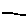
Label: line